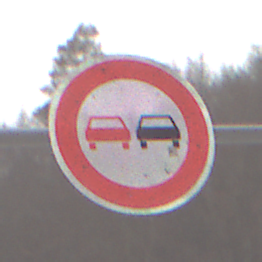
Verkehrszeichen: Ueberholverbot
Umgebung: Outdoor, Nature
Tageszeit: Midday
Wetter: Overcast
Licht: Natural
Jahreszeit: Winter
Kontrast: LowContrast